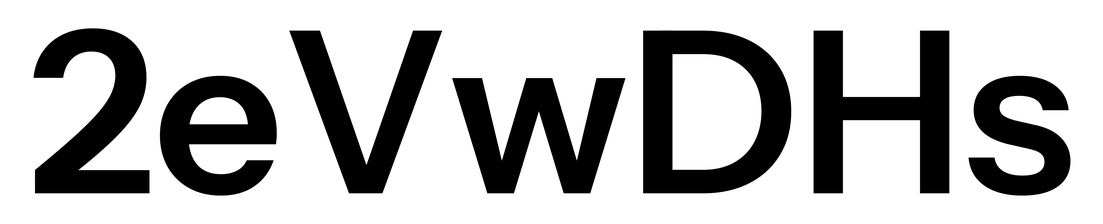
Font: InstrumentSans_SemiBold